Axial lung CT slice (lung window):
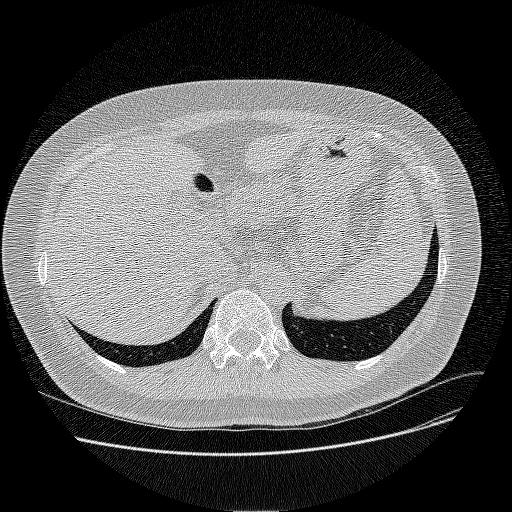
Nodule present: no